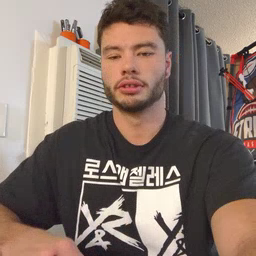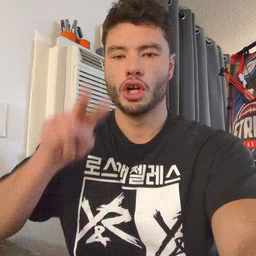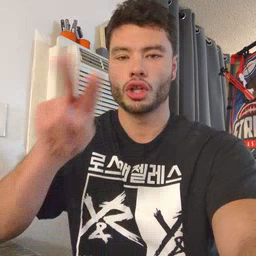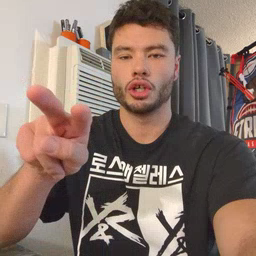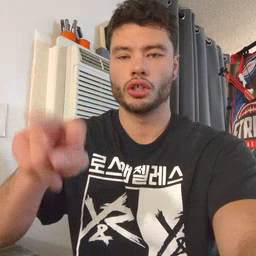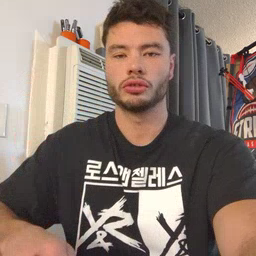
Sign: look